Question: As you can see in my simple code, i am not using createNavigationContainer/createAppContainer but i am getting that error. I do not know why this is happening. I am stuck !
'''
import React, { Component } from 'react';
import {Router, Stack, Scene} from 'react-native-router-flux';
import LogIn from './pages/LogIn';
import SignUp from './pages/SignUp';
import { View } from 'react-native';
export default class Routes extends React.Component {
render(){
return(
<Router>
<Stack key="root" hideNavBar={true}>
<Scene key="LogIn" component={LogIn} title="Login" initial={true}/>
<Scene key="SignUp" component={SignUp} title="SignUp"/>
</Stack>
</Router>
);
}
}
'''
>
'''
"dependencies": {
"expo": "^35.0.0",
"react": "16.8.3",
"react-dom": "16.8.3",
"react-native": "https://github.com/expo/react-native/archive/sdk-35.0.0.tar.gz",
"react-native-gesture-handler": "~1.3.0",
"react-native-reanimated": "~1.2.0",
"react-native-router-flux": "^4.0.6",
"react-native-screens": "~1.0.0-alpha.23",
"react-native-web": "^0.11.7",
"react-navigation": "^4.0.10",
"react-redux": "^7.1.3",
"react-scripts": "^3.2.0",
"redux": "^4.0.4",
"redux-thunk": "^2.3.0",
'''
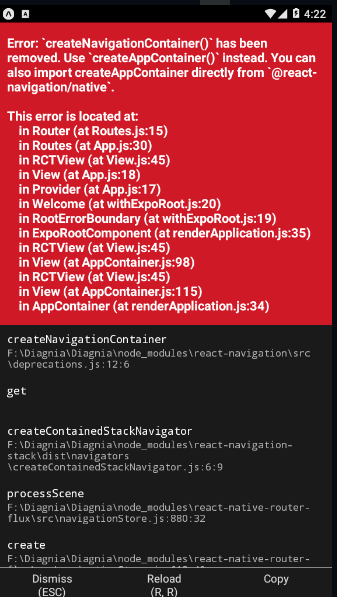
Answer: Try this to see if it work for you
'''
npm i react-navigation-stack --save
'''
Also try to upgrade your package if this is not work
Ref <URL>